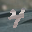
Label: 4